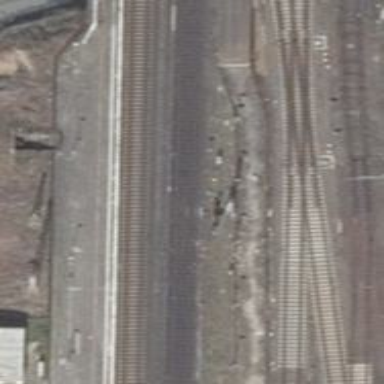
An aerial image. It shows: Railway signal.